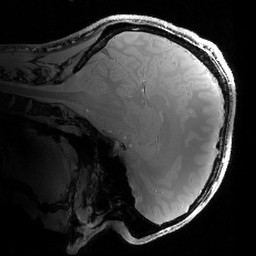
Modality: PDw
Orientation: sagittal
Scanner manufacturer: siemens
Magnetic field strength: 6.98 T
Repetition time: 1.78 s
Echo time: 0.0028 s